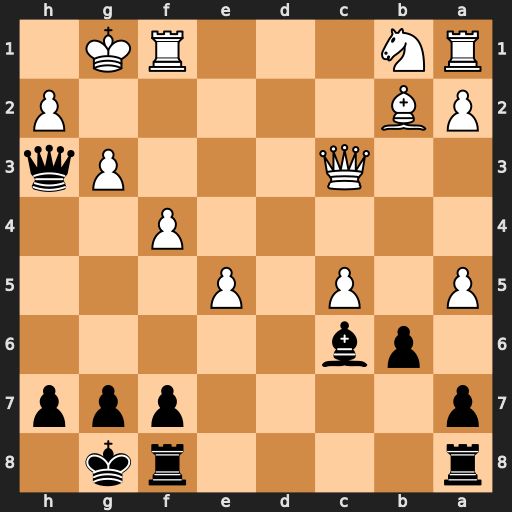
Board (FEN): r4rk1/p4ppp/1pb5/P1P1P3/5P2/2Q3Pq/PB5P/RN3RK1
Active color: b
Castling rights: -
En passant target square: -
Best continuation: Qg2#